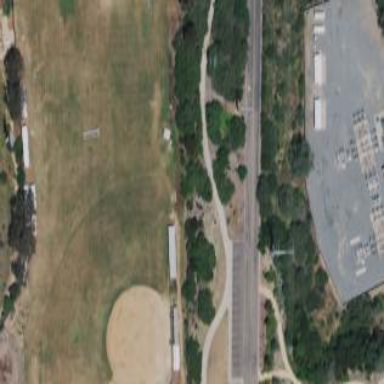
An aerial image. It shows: Baseball pitch for leisure land activities.